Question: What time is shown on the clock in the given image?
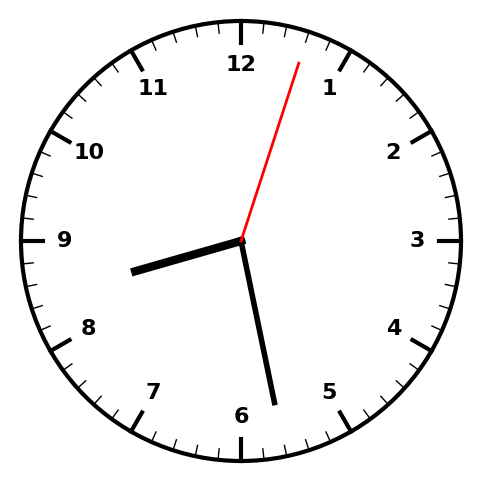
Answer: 08:28:03